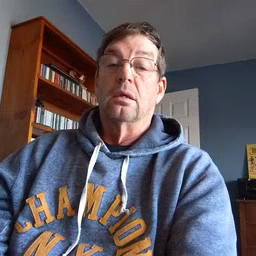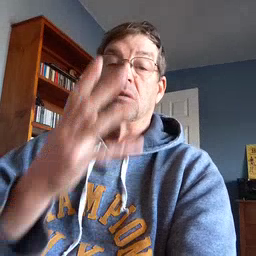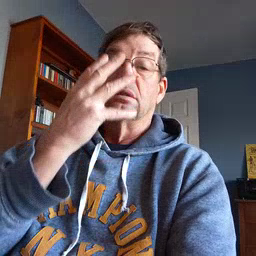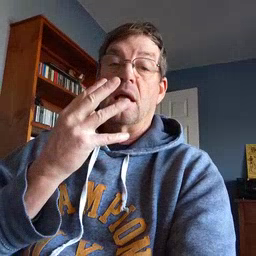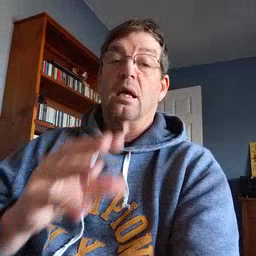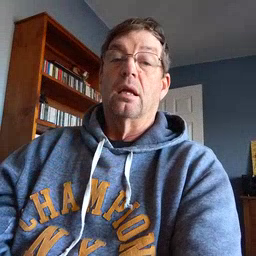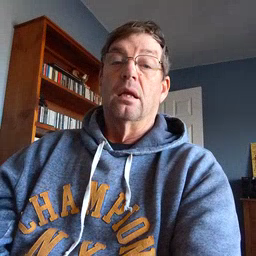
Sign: sad